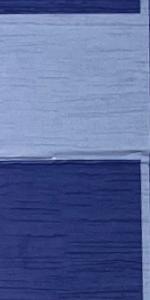
Label: Empty